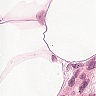
Metastatic tissue present: no